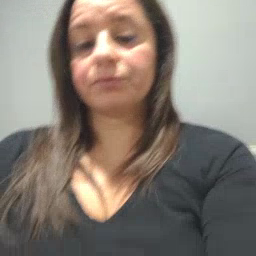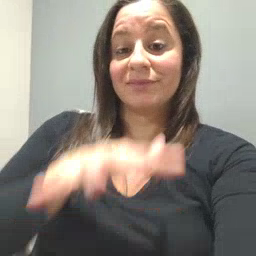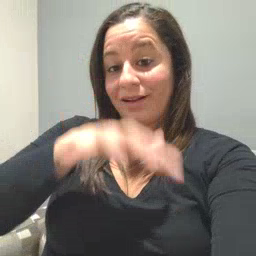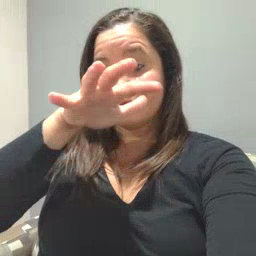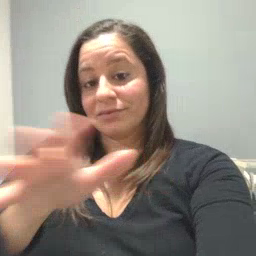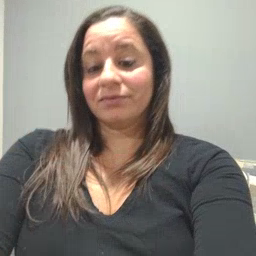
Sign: alligator